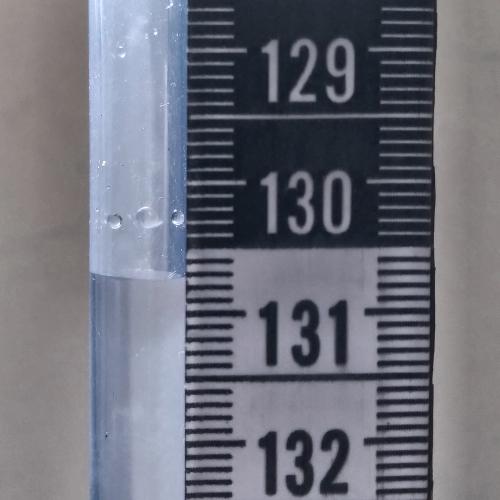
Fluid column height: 130.7 cm